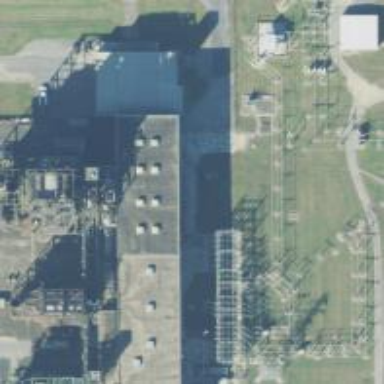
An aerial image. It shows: Steam turbine generator powered by gas.